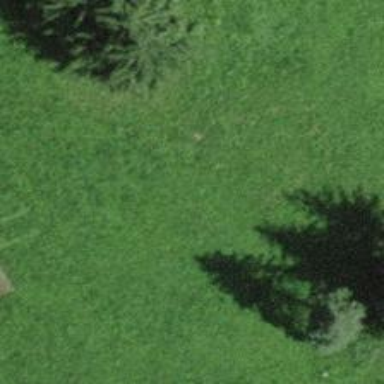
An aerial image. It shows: Beautiful tree in nature.